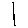
Label: line